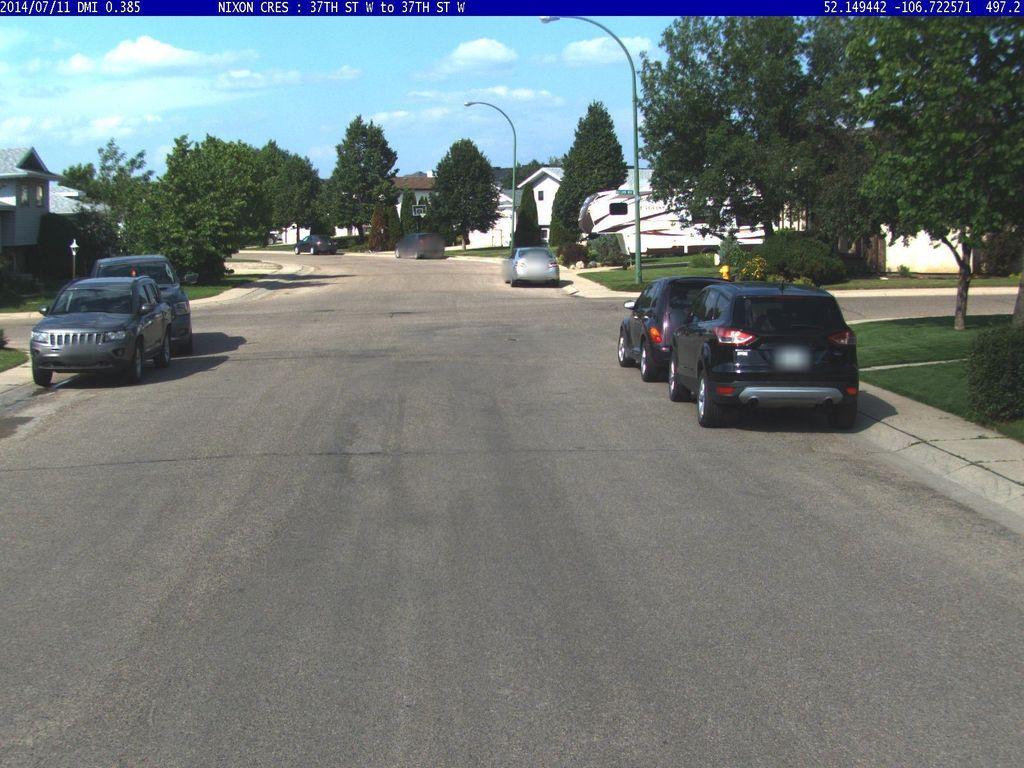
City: saskatoon